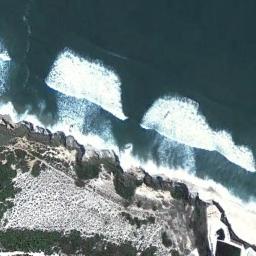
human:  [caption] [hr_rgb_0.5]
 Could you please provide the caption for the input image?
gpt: Huge waves hit the beach with green plants continually.

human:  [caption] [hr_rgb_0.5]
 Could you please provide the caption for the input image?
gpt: The type of beach is rocky coast and some green plants are on the beach .

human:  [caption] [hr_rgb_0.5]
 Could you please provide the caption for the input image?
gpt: The green oceans and cloud-like spray .

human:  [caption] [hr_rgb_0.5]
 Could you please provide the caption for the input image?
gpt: The beach is a regular rectangle .

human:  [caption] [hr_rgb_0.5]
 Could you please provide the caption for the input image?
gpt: The grass is beside the beach .